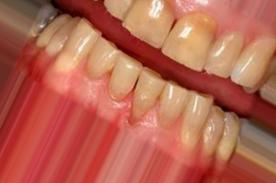
Condition: Tooth Discoloration